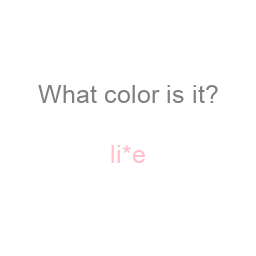
Color: pink
Color name shown: lime
Background color: white
Question text color: gray